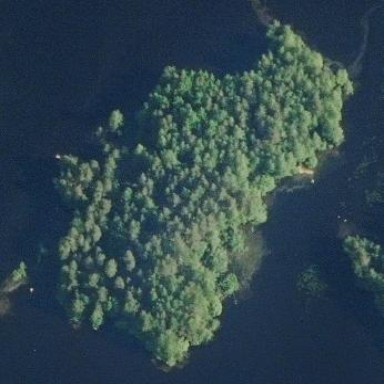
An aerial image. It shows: Image showing island.